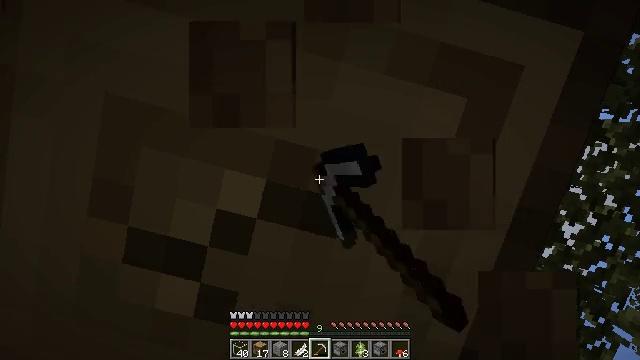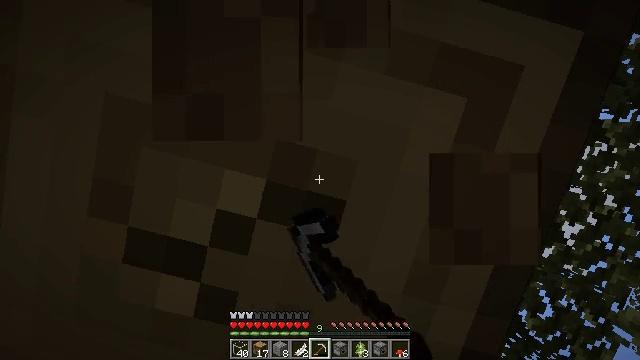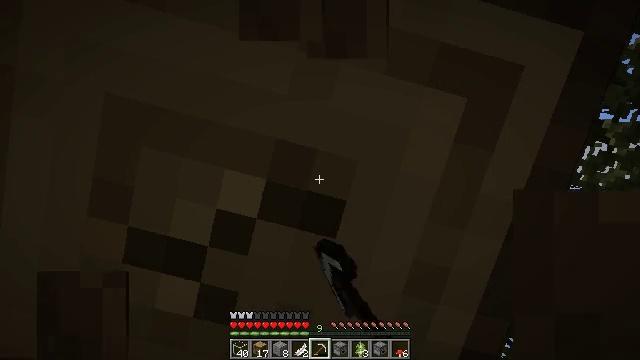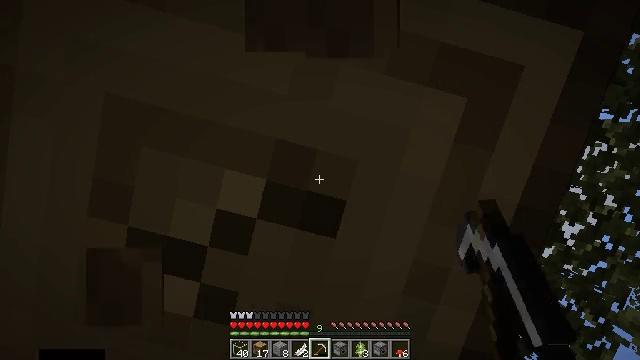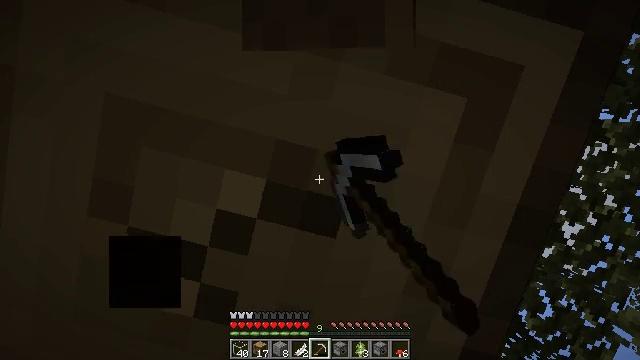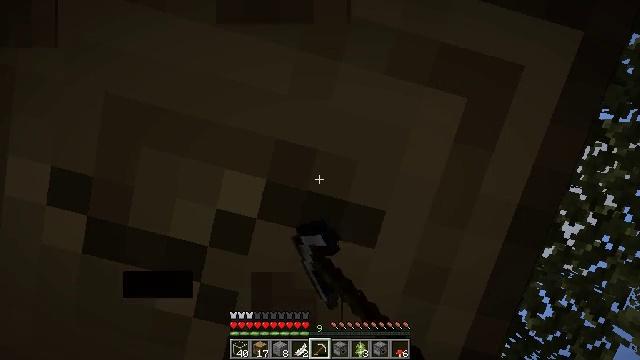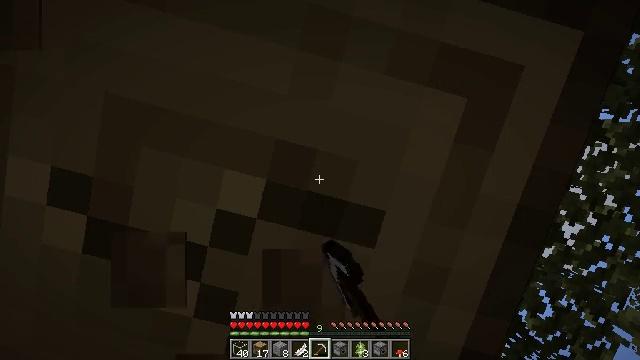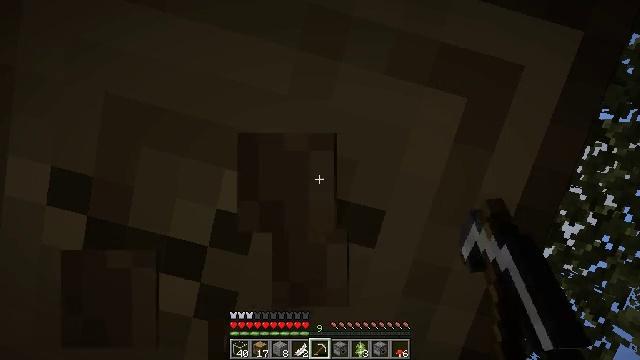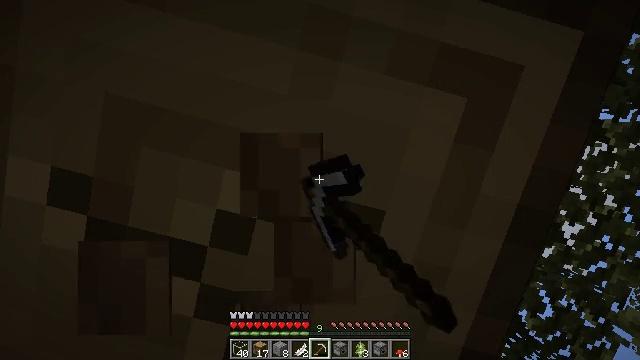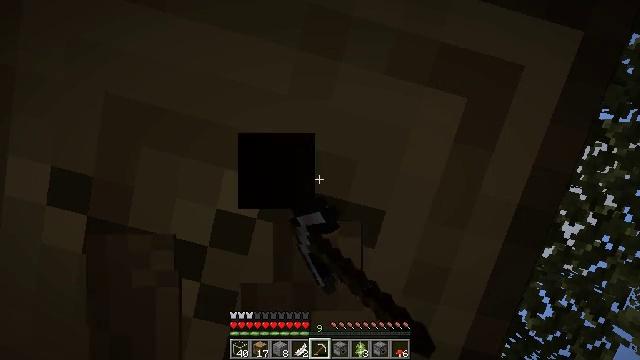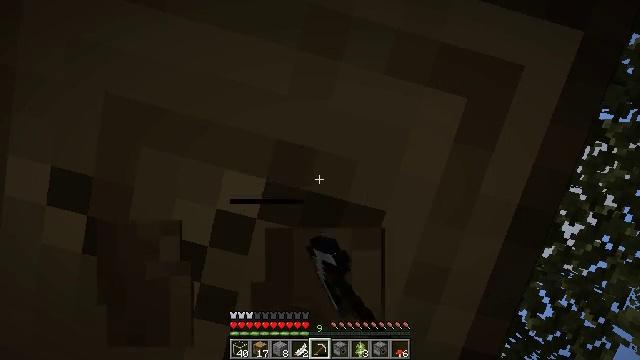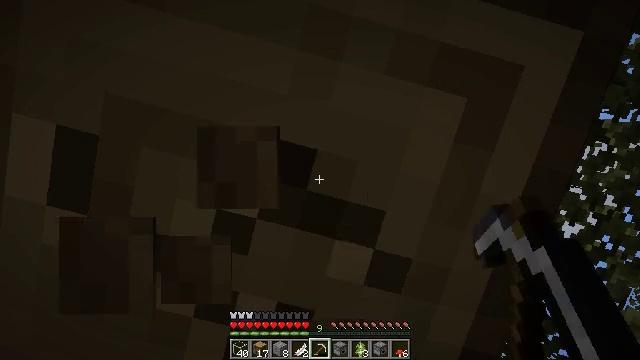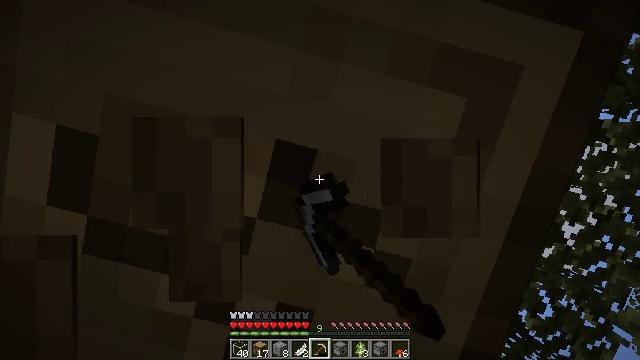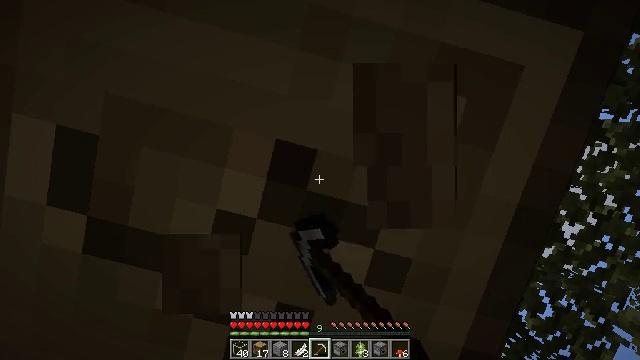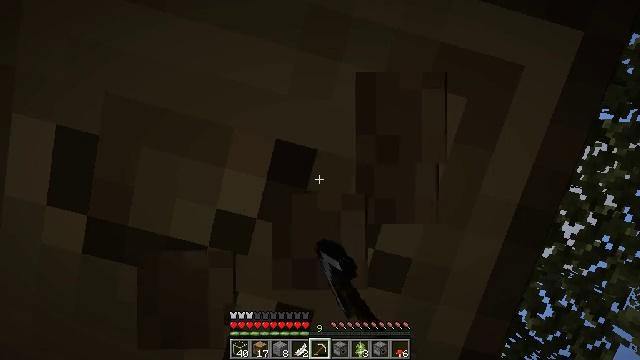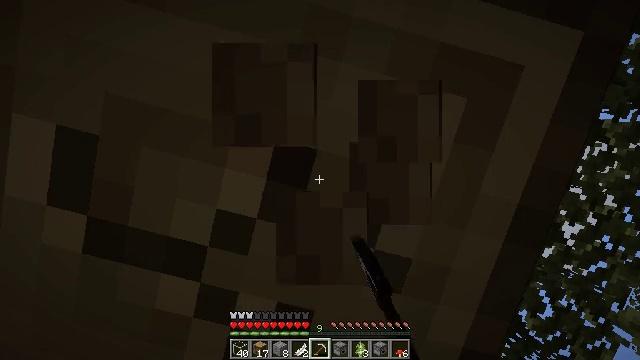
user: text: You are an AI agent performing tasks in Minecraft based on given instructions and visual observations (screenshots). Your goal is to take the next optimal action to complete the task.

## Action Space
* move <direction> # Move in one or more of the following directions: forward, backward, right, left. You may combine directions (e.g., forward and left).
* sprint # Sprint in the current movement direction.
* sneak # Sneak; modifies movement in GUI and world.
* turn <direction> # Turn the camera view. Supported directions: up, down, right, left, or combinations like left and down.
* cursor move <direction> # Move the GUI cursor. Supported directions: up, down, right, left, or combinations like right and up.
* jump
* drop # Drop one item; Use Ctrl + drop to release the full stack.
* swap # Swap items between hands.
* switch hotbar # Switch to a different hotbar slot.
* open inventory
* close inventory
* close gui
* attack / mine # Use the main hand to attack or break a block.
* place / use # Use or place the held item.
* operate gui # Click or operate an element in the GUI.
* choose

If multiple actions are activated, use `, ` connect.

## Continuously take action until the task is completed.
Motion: motion action
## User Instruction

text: Break the tree to get oak logs.
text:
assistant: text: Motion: attack / mine
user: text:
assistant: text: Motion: attack / mine
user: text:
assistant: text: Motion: attack / mine
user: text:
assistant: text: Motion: attack / mine
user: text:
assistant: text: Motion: attack / mine
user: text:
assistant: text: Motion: attack / mine
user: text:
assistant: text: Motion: attack / mine
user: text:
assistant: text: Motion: attack / mine
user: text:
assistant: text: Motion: attack / mine
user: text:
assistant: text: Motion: attack / mine
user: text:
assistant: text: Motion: attack / mine
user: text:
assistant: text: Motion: attack / mine
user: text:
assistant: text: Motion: attack / mine
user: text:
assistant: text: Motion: attack / mine
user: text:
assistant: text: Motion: attack / mine
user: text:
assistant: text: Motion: attack / mine
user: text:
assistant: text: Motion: attack / mine
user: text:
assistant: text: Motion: attack / mine
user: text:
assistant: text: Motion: attack / mine
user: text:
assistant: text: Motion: attack / mine
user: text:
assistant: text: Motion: attack / mine
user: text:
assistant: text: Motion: attack / mine
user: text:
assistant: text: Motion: attack / mine
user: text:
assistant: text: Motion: attack / mine
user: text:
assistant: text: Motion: attack / mine
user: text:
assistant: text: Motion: attack / mine
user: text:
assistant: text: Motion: attack / mine
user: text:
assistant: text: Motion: attack / mine
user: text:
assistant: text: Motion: attack / mine
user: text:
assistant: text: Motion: attack / mine